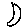
Label: moon